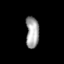
Tissue: skin
Cell type: Fibroblasts
Senescence score: 0.7556
Nuclear area (px): 406
Mean DAPI intensity: 160.892